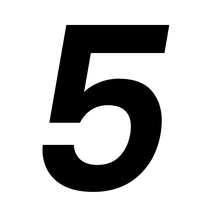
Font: Poppins-SemiBoldItalic